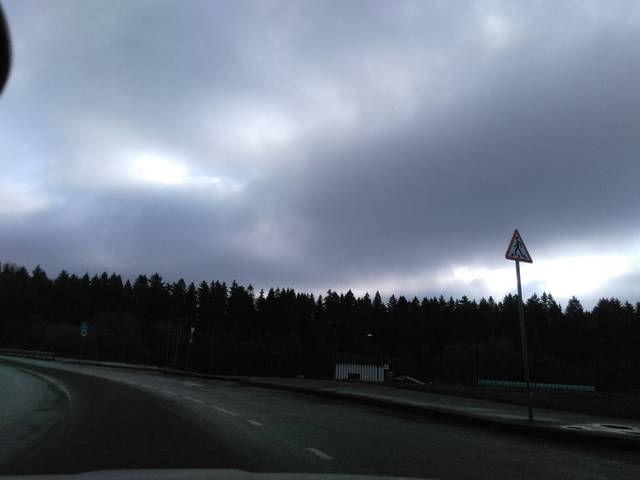
Region: Russia
Coordinates: 55.984, 37.223